Question: Estimate the volume of the 3D prism shown in the image. The result should be rounded to one decimal place. The side length of each grid on the chessboard is 0.5
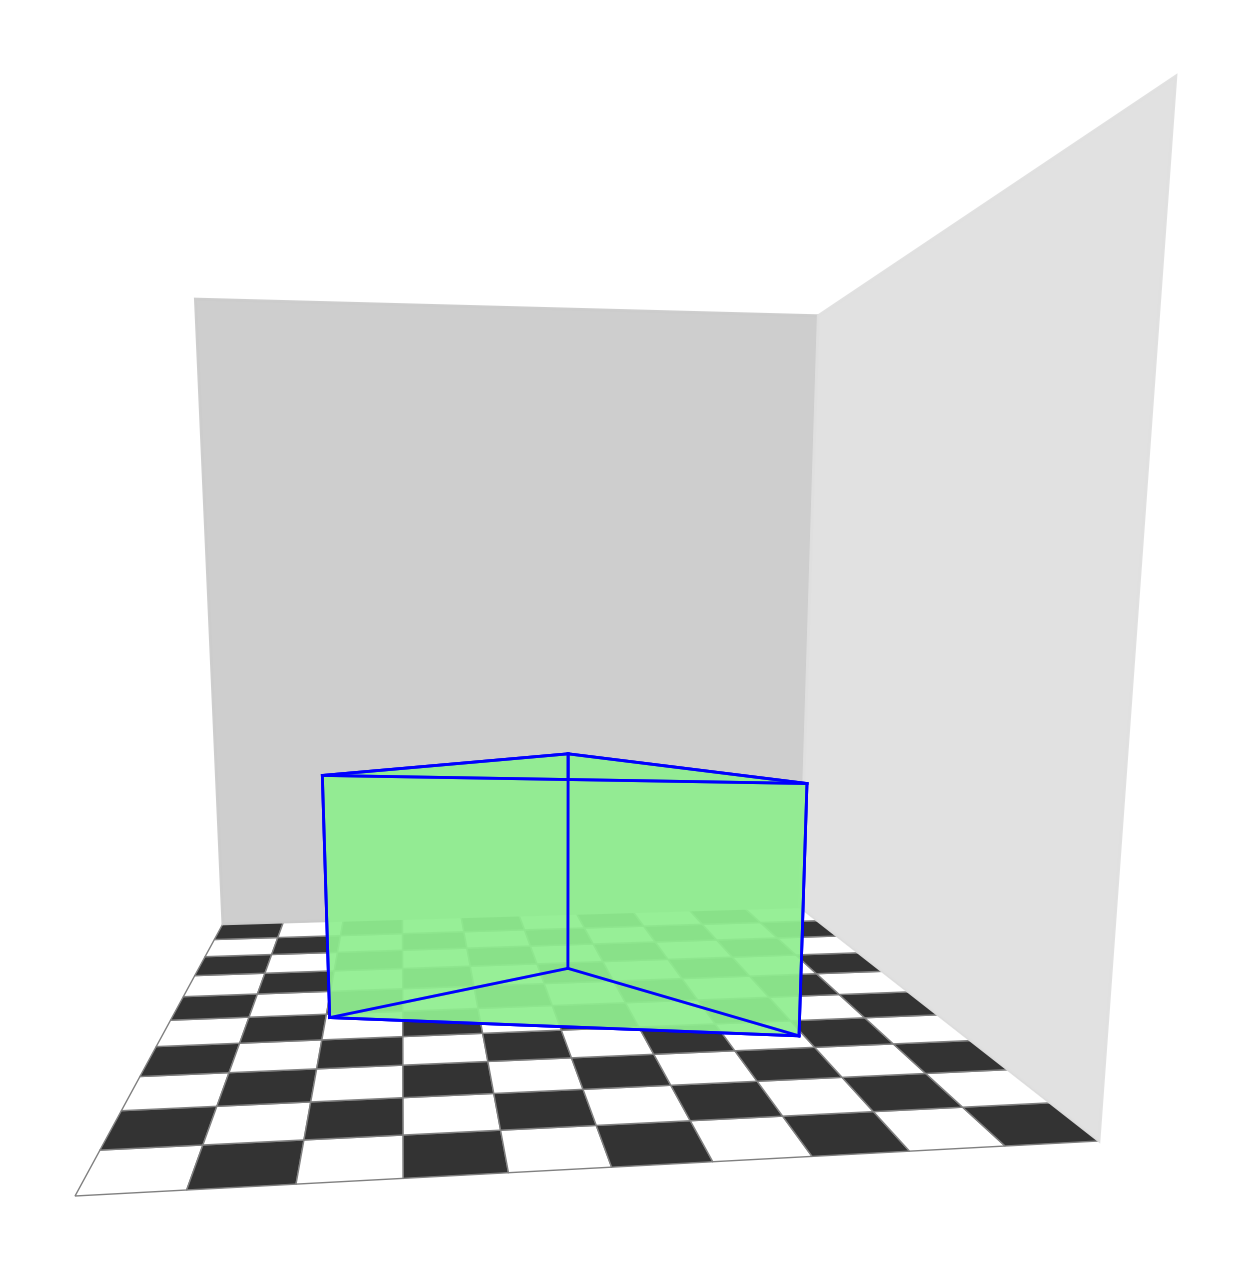
Answer: 3.1